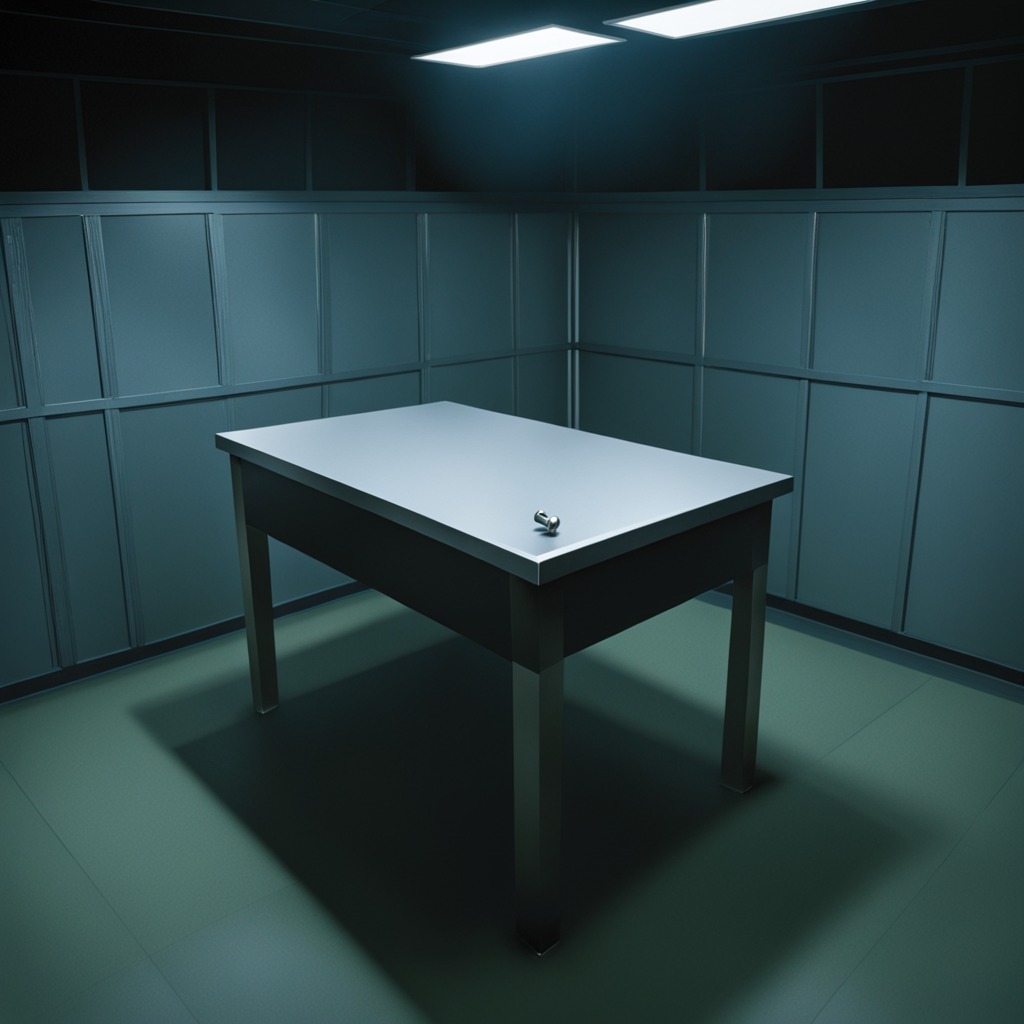
A metal screw is lying on the clean empty table in a railway signal maintenance room lit by harsh overhead fluorescents.